Question: How do I move a whole div element to the right side? At present both div:s are appearing side by side. Please see the image I provided, I want to make it work like that.
Please help me with this. Thanks in Advance

'''
<div class="d-flex align-items-start summary" style="margin-bottom: 10px;">
<img [src]="imagePath" style="width: 150px;max-height: 150px;clip-path: square(22px at center);" class="mr-3 d-none d-sm-block"
alt="...">
<i (click)="inputFile.click()" *ngIf="isEditItems" style="color : white;left: 155px;
position: absolute; top: 28px; padding: 3px; background-color: rgb(0, 195, 255);
border-radius: 50%;font-size: 12px;"
class="fa fa-pencil fa-lg" aria-hidden="true"></i>
<div>
<div class="col-sm">
<div class="office-address-heading">
<b>Office Address</b>
</div>
<div class="d-flex align-items-center">
<i class="fa fa-map-marker fa-2x mr-2" aria-hidden="true"></i>
<address class="mb-0">
{{myprofile?.OfficeAddress}}
</address>
</div>
</div>
<hr />
<div class="col-sm">
<div class="office-address-heading">
<b>Communication Details</b>
</div>
<div class="d-flex align-items-center office-address-details">
<i class="fa fa-phone fa-2x mr-2" aria-hidden="true"></i>
<div><a href="tel:<PHONE>">{{myprofile?.Phone}}</a></div>
<span class="d-flex align-items-center mail office-address-details">
<i class="fa fa-envelope fa-2x mr-2" aria-hidden="true"></i>
<div>
<a href="mailto:rafael.cepeda@lpl.com">{{myprofile?.Email}}</a>
</div>
</span>
</div>
</div>
</div>
</div>
'''
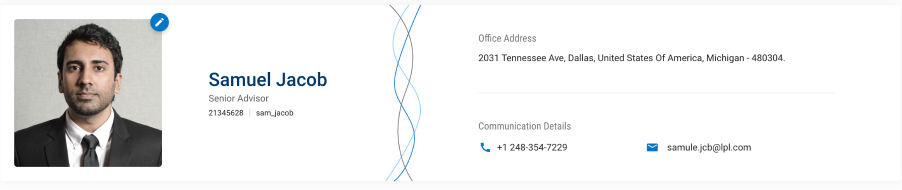
Answer: Here we go please use this
'''
.d-flex.align-items-start.summary {
display: flex;
flex-direction: row;
justify-content:space-between;
margin:auto;
max-width:1170px;
width:100%;
}
'''
'''
<div class="d-flex align-items-start summary" style="margin-bottom: 10px;">
<img src="https://image.flaticon.com/icons/svg/147/147144.svg" style="width: 150px;max-height: 150px;clip-path: square(22px at center);" class="mr-3 d-none d-sm-block"
alt="...">
<i (click)="inputFile.click()" *ngIf="isEditItems" style="color : white;left: 155px;
position: absolute; top: 28px; padding: 3px; background-color: rgb(0, 195, 255);
border-radius: 50%;font-size: 12px;"
class="fa fa-pencil fa-lg" aria-hidden="true"></i>
<div>
<div class="col-sm">
<div class="office-address-heading">
<b>Office Address</b>
</div>
<div class="d-flex align-items-center">
<i class="fa fa-map-marker fa-2x mr-2" aria-hidden="true"></i>
<address class="mb-0">
{{myprofile?.OfficeAddress}}
</address>
</div>
</div>
<hr />
<div class="col-sm">
<div class="office-address-heading">
<b>Communication Details</b>
</div>
<div class="d-flex align-items-center office-address-details">
<i class="fa fa-phone fa-2x mr-2" aria-hidden="true"></i>
<div><a href="tel:<PHONE>">{{myprofile?.Phone}}</a></div>
<span class="d-flex align-items-center mail office-address-details">
<i class="fa fa-envelope fa-2x mr-2" aria-hidden="true"></i>
<div>
<a href="mailto:rafael.cepeda@lpl.com">{{myprofile?.Email}}</a>
</div>
</span>
</div>
</div>
</div>
</div>
'''